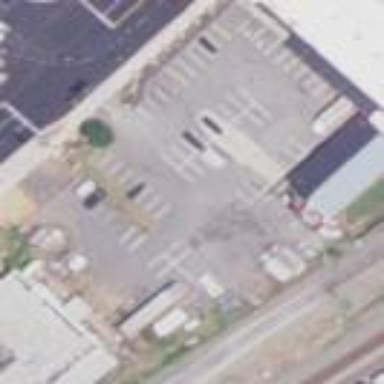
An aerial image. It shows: Parking area.